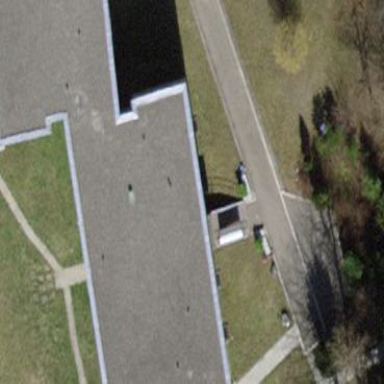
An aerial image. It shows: Residential building with flat roof.